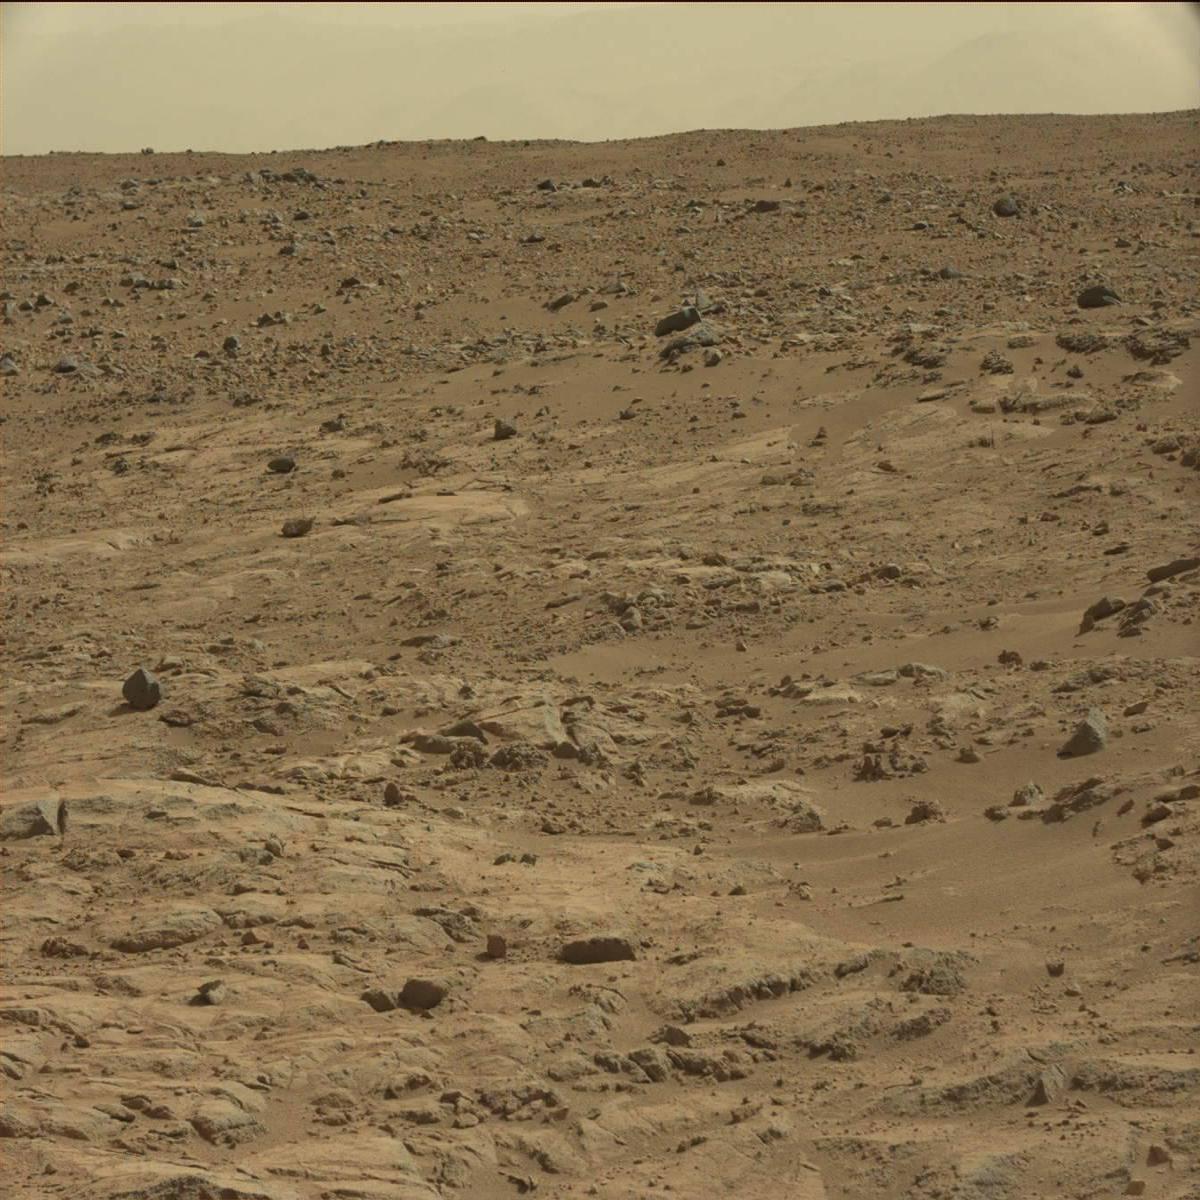
Terrain classes present: Bedrock, Ridge, Rock, Sand / Soil, Sky